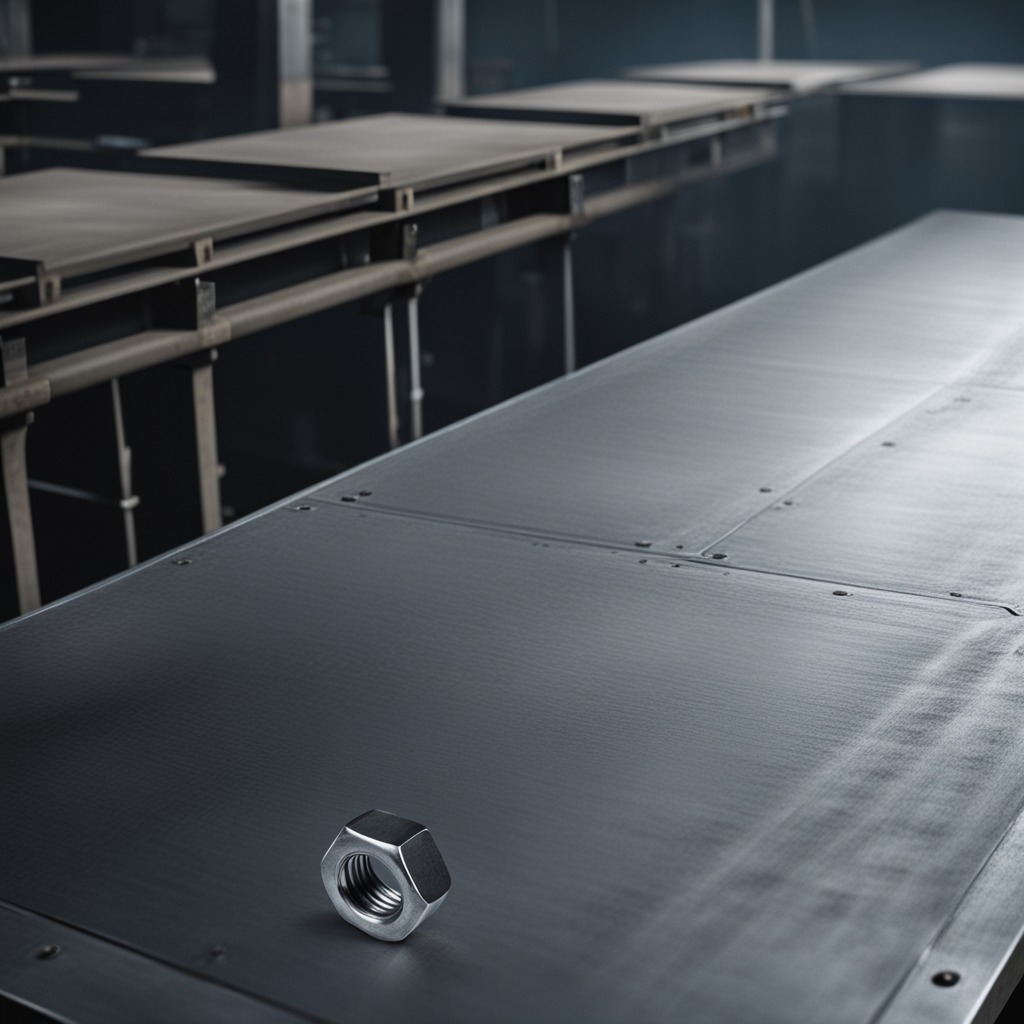
A metal nut is lying on the cold steel table in a mining workshop.